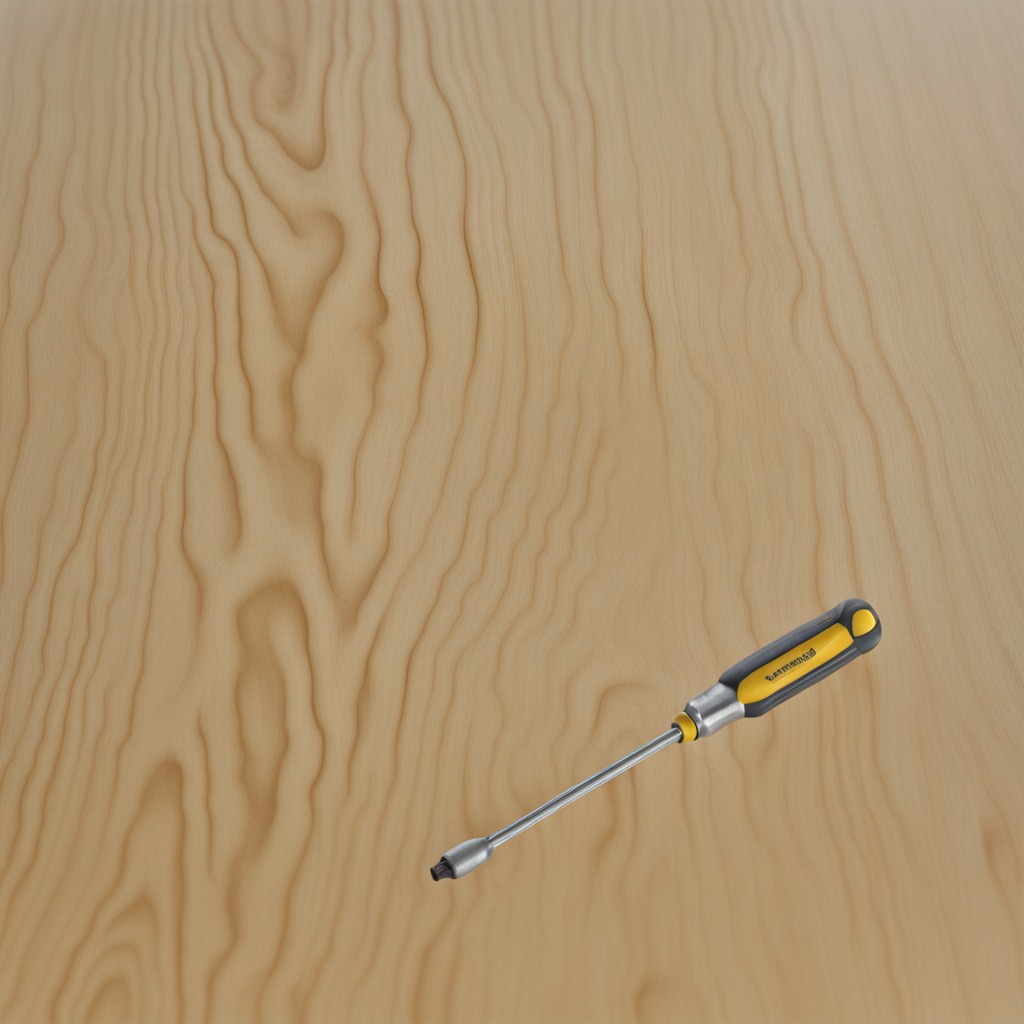
A screwdriver lies on a plywood surface in a paint workshop lit by afternoon window light.